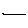
Label: line